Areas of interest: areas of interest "Wenxing Square"
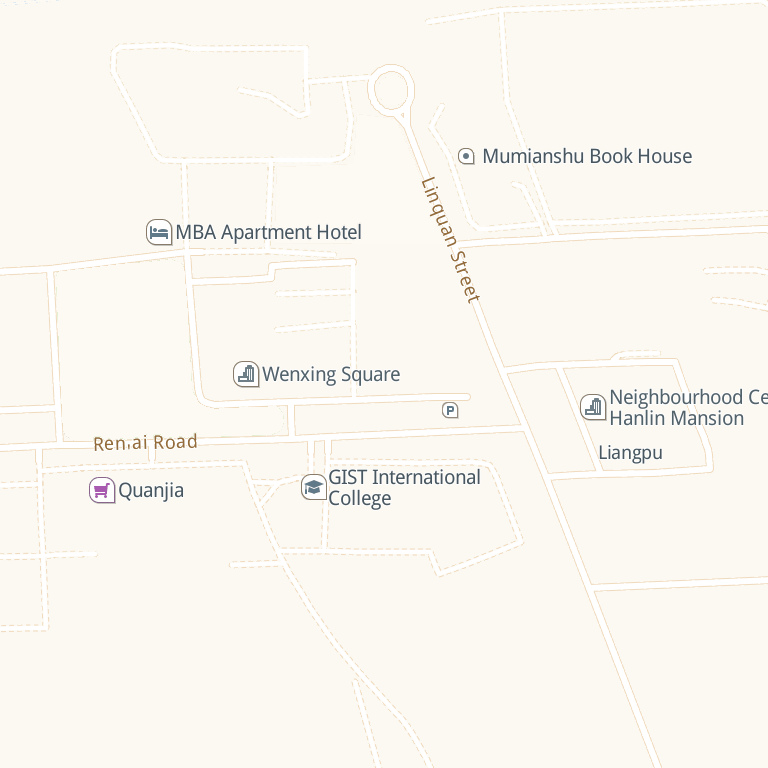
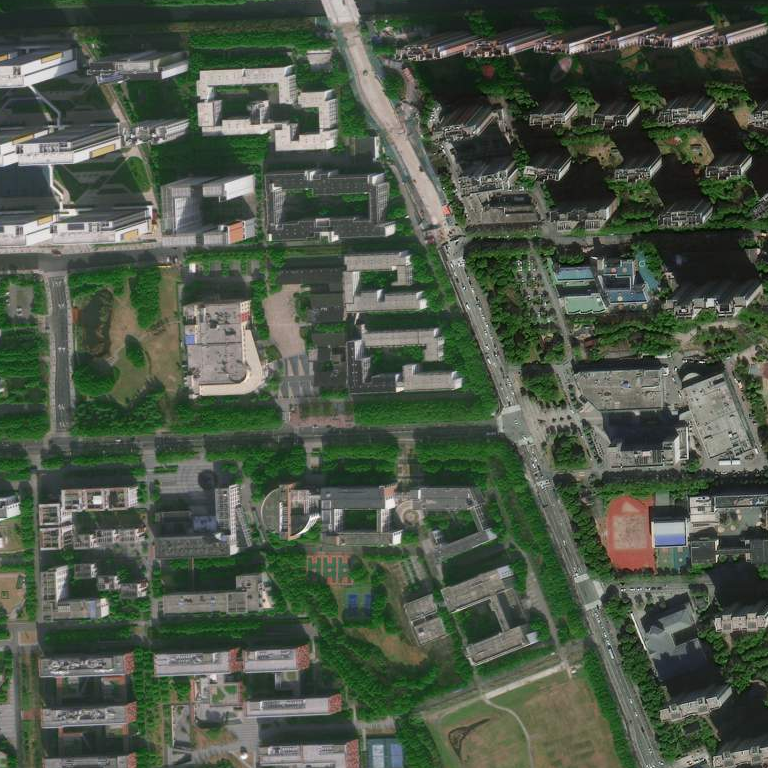